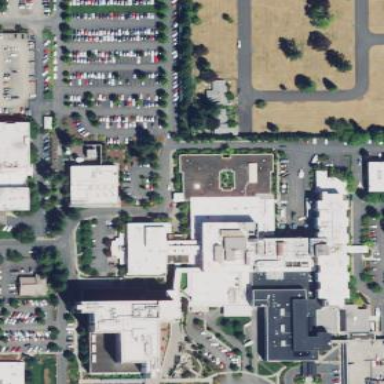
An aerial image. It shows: Hospital providing healthcare services.